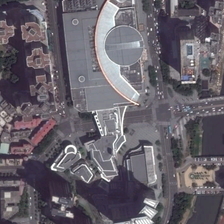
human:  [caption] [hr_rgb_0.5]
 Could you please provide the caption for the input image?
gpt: this area is the economic center of the city .

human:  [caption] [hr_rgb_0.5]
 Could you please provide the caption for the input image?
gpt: this area is the economic center of the city .

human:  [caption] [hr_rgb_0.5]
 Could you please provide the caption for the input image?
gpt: the tall building is surrounded by dense residential areas .

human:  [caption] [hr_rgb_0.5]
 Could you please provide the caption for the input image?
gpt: the tall building is surrounded by dense residential areas .

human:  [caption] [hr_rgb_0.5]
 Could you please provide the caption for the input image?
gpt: this area is the economic center of the city .